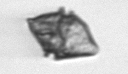
Label: Kryptoperidinium_triquetrum